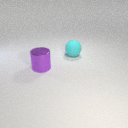
large purple metal cylinder in front of large cyan rubber sphere